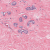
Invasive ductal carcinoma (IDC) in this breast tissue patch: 0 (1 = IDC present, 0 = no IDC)